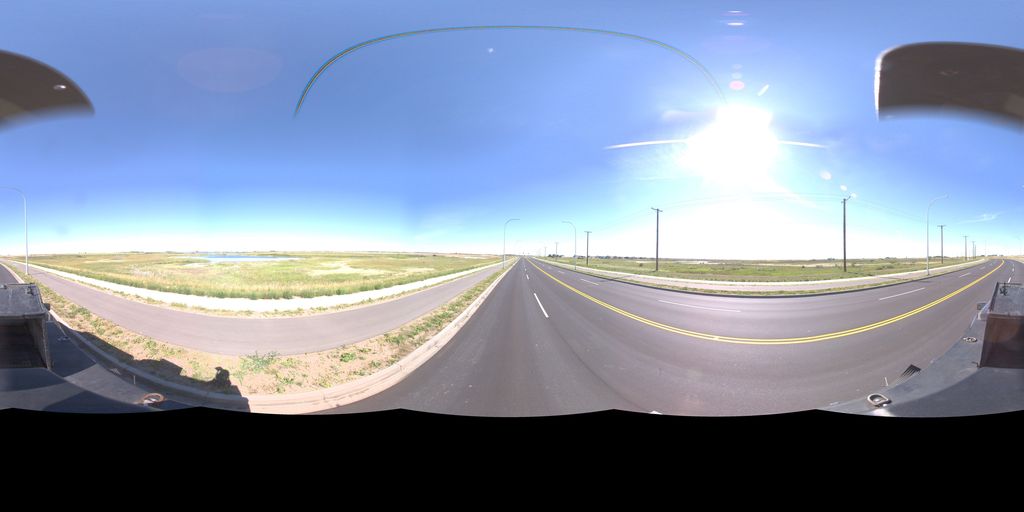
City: saskatoon